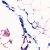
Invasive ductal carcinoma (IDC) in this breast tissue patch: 0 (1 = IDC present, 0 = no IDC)